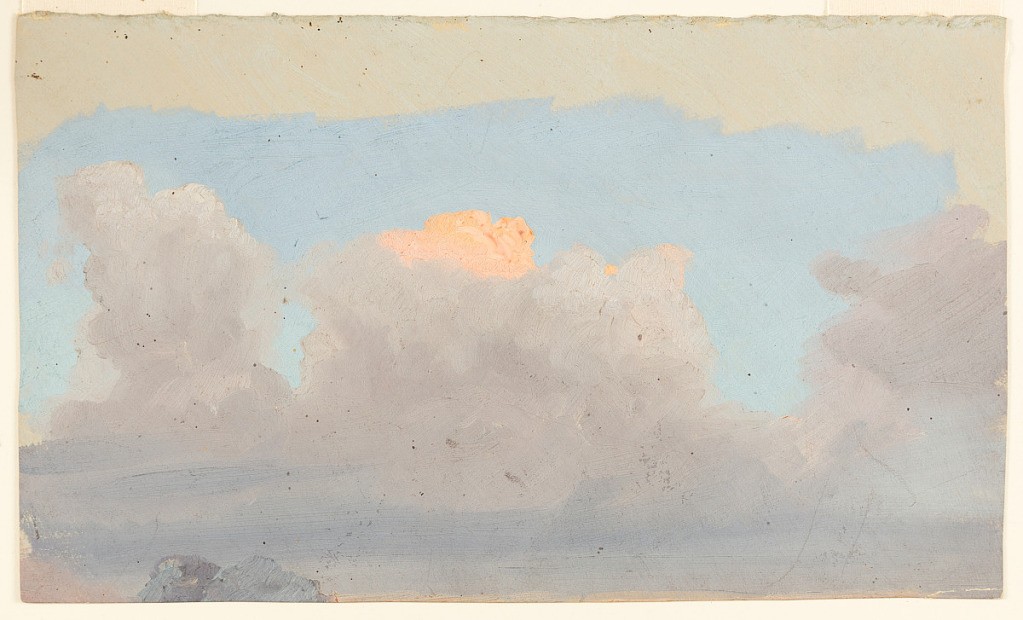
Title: Clouds at Sunset
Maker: Frederic Edwin Church, American, 1826–1900
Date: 1870–80
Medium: Brush and oil on tan paperboard
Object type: Drawing
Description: Atmosphere sketch showing a bank of billowing, gray cumulus clouds with the peak of the central formation touched in golden pink light, with the sky is otherwise a saturated shade of light blue. The top of another cloud is possibly shown at lower left, while the gray ground is visible along the upper margin.